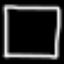
Label: square